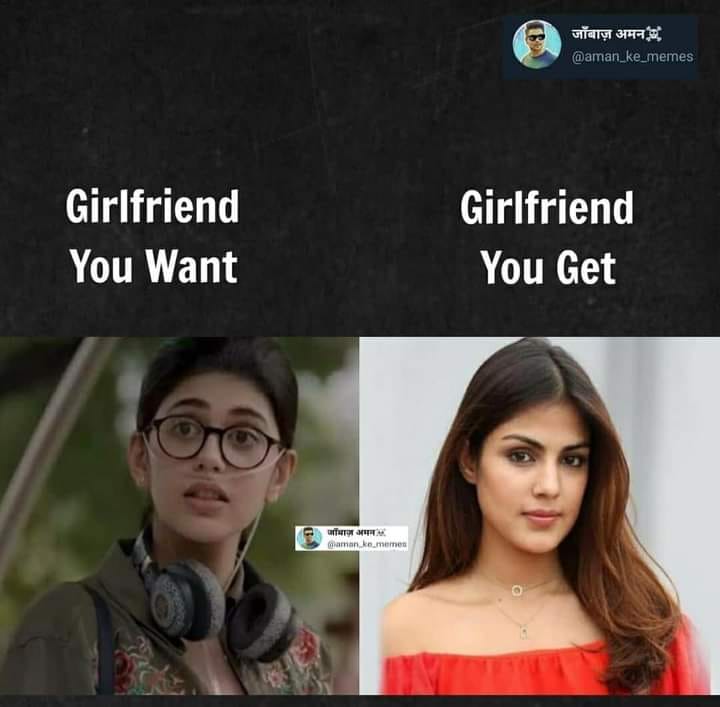
Caption: Girlfriend You Want    Girlfriend You Get
Label: hate